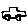
Label: car